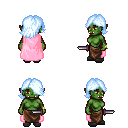
a pixel art fantasy rpg character, female body template, orc, green skin, pink cape, robe skirt, white cyan swoop hairstyle, bracelets, gray slippers, dagger, four views (front, back, left, right), 2x2 character sprite sheet, small pixel art, hard edges, no anti-aliasing